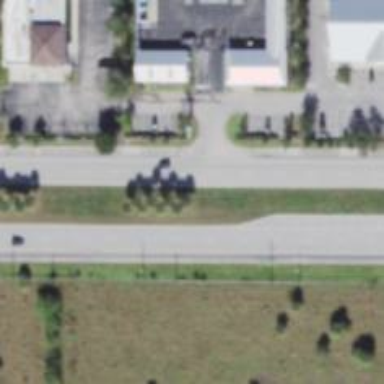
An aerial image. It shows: Unmarked road crossing.